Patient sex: F
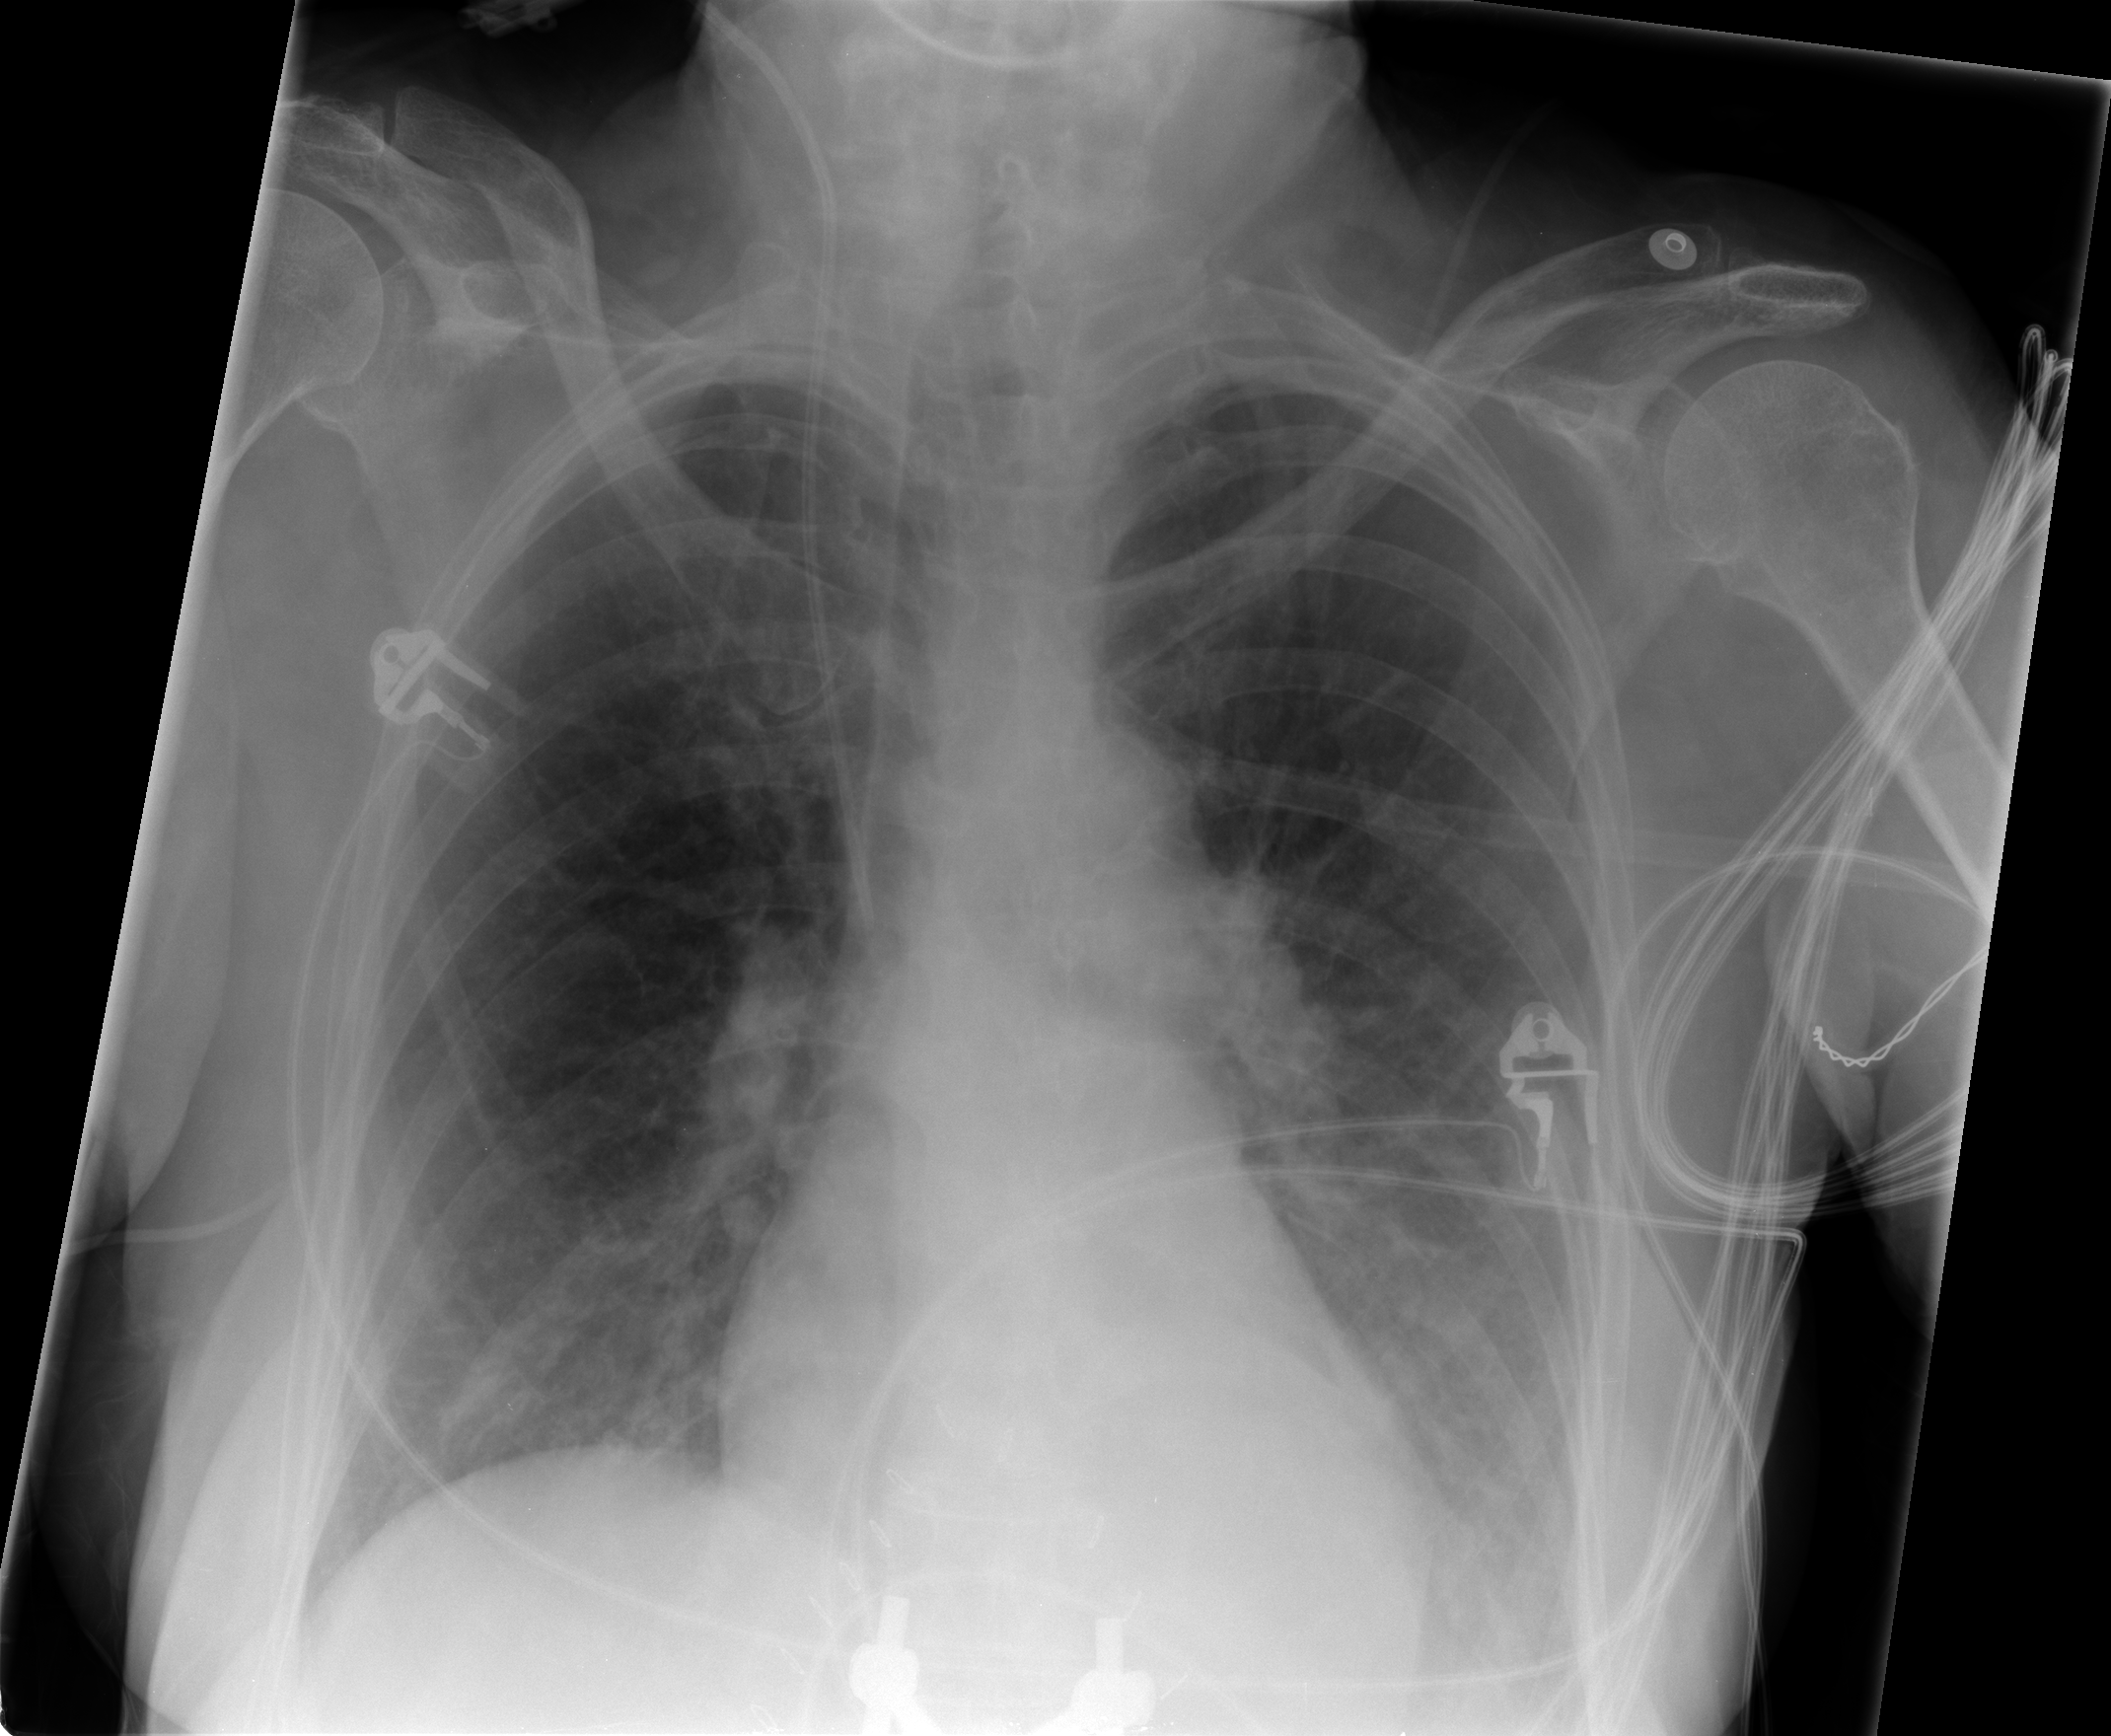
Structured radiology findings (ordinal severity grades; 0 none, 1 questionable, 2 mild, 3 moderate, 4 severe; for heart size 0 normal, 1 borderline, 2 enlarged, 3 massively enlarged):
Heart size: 0
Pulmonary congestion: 3
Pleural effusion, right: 0
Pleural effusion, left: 1
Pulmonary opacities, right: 1
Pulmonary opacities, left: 1
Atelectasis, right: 0
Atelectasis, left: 0